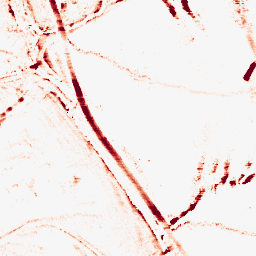
Category: morphological
Decomposition family: morphological_rect
Decomposition parameters: operation: opening
width: 10
height: 5
Upsampling method: quadratic
Upsampling parameters: scale: 8
Upsampling scale: 8